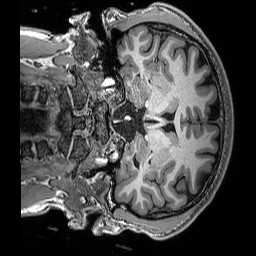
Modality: T1w
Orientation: coronal
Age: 22
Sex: male